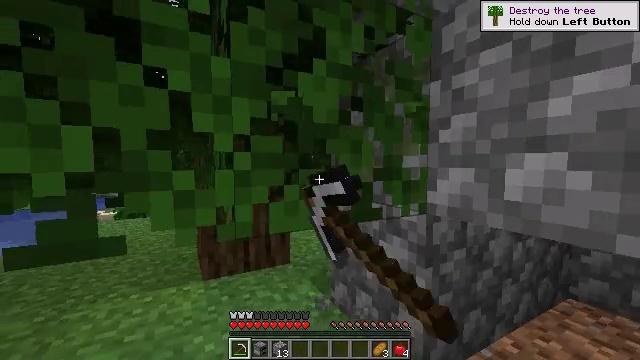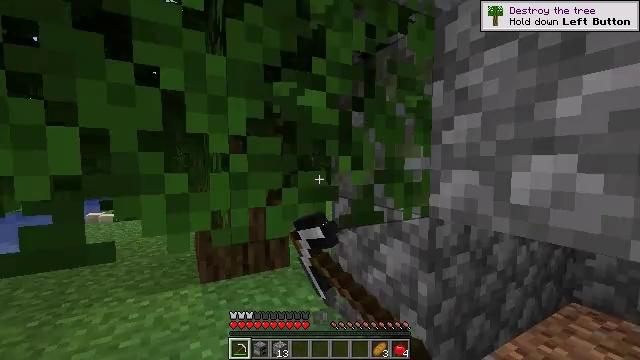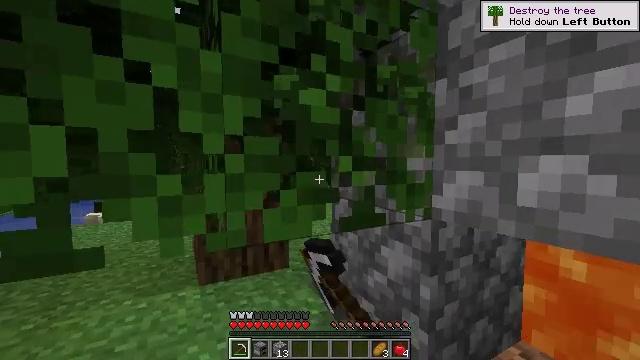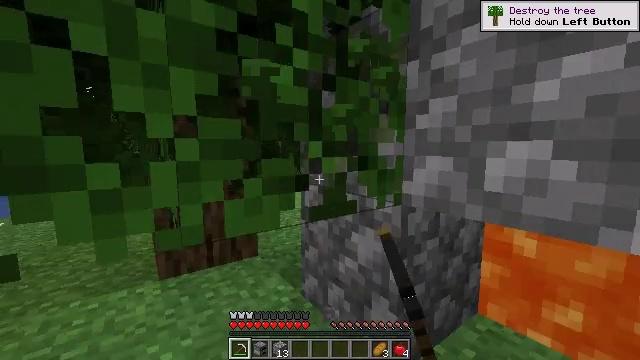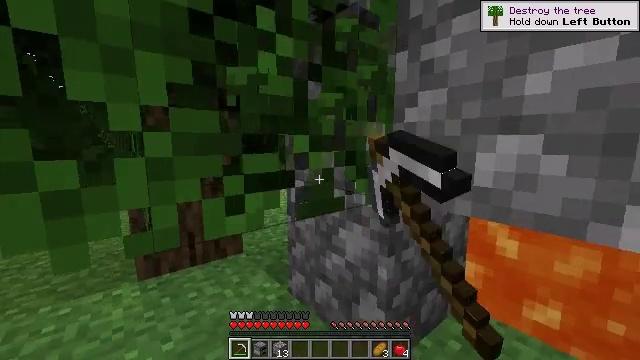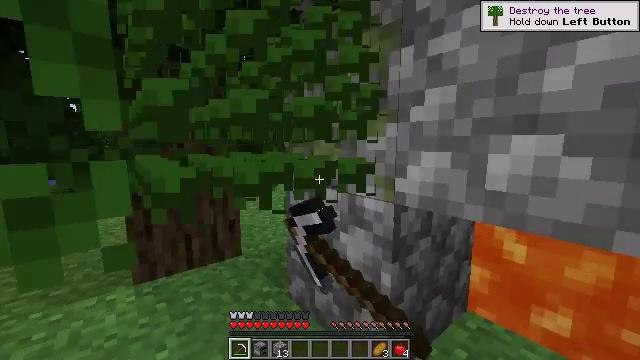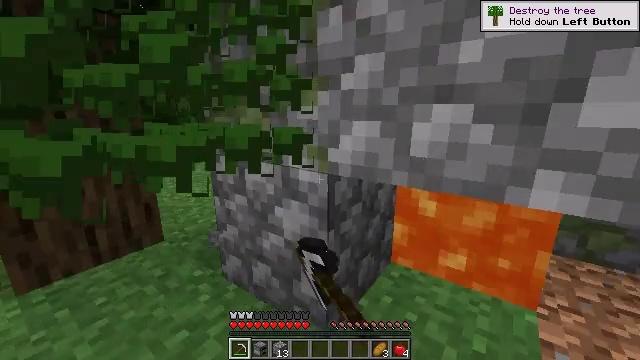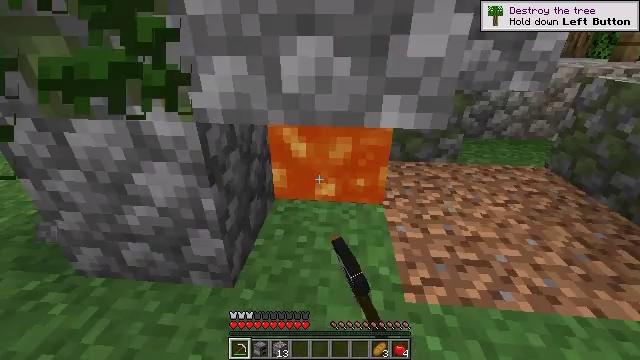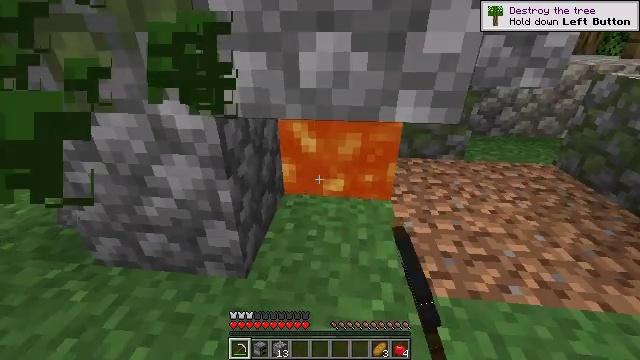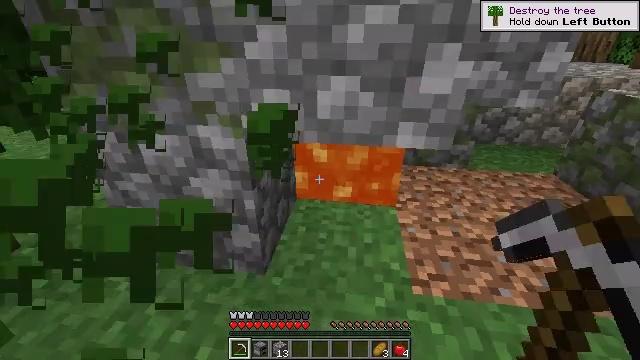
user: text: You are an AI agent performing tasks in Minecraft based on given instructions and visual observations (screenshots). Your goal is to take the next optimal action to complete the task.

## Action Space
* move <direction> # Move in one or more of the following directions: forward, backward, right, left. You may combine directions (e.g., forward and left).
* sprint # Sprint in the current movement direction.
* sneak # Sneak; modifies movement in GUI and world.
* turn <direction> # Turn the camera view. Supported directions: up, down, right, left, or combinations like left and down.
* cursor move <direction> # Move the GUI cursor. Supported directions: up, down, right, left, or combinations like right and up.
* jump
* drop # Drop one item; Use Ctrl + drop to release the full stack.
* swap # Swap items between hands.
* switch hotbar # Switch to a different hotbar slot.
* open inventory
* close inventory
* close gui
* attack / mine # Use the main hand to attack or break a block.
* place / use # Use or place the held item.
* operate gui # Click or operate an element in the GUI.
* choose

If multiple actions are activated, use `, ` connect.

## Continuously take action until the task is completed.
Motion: motion action
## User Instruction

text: Trim the tree by mining oak leaves.
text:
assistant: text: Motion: move forward, sneak, attack / mine
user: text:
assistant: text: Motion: move forward, sneak, attack / mine
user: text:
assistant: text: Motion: move forward, sneak, turn right and down, attack / mine
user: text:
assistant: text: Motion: move forward, sneak, turn right and down, attack / mine
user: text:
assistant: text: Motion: move forward, sneak, attack / mine
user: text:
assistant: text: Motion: move left, sneak, turn right and down, attack / mine
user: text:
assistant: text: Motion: move back and move left, sneak, turn right and down
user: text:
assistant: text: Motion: move back
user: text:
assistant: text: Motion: move back, turn left
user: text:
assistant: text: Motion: no_op